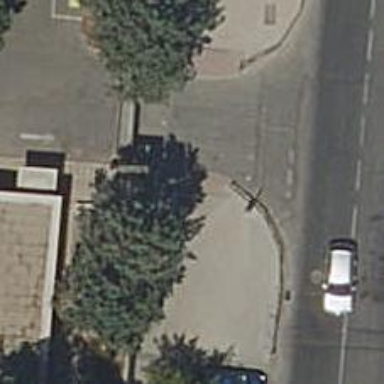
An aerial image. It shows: Footway with zebra crossing.